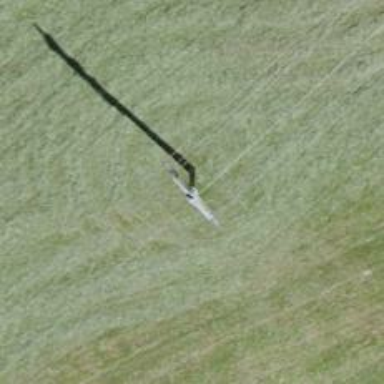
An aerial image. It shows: Power line is depicted.